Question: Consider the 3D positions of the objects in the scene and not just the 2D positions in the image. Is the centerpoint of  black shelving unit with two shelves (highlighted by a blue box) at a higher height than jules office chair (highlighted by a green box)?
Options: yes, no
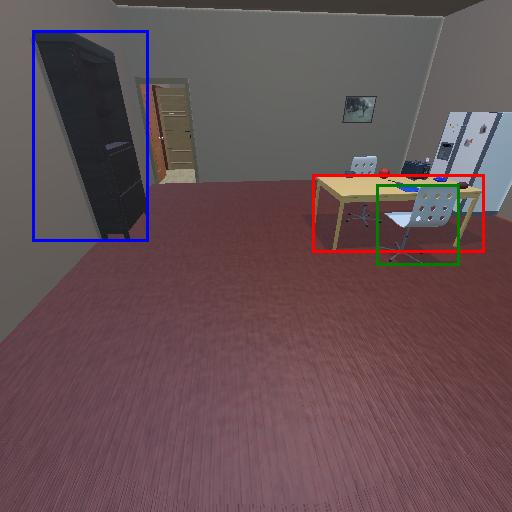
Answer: yes